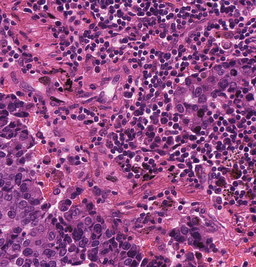
Tumor epithelial tissue: yes
Tumor-associated stroma tissue: yes
Normal tissue: no